Question: i am having a problem with a ActiveX i am using via COM-Interop. it's throwing an exception after i exit my Application and i am not sure if this is my fault or the fault of the ActiveX.
is the the correct way to initilize and release an ActiveX via COM-Interop?
## Error Message

## Sample Code which triggers the Exception
'''
public void CreateInvoice()
{
String path = @"";
FaktNT.OLESrvClass OLESrv = null;
try
{
OLESrv = new FaktNT.OLESrvClass();
if (OLESrv.MandantLogin2() == 0)
{
try
{
//Do Stuff
}
catch (System.Exception ex)
{
//Log Error
throw;
}
finally
{
OLESrv.MandantLogout();
}
}
else
{
//Do Stuff
};
}
finally
{
System.Runtime.InteropServices.Marshal.ReleaseComObject(OLESrv);
OLESrv = null;
GC.Collect();
}
}
'''
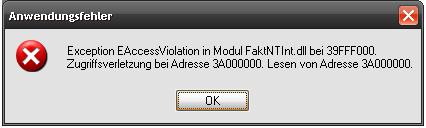
Answer: i solved the problem now. it was in fact me misusing the COM-Object, i missed to call OLESrv.EngineClose() which closes the COM-Object cleanly.
somehow this little piece of important informationen didn't make it into the vendors documentation ...